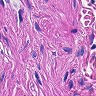
Metastatic tissue present: no